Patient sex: M
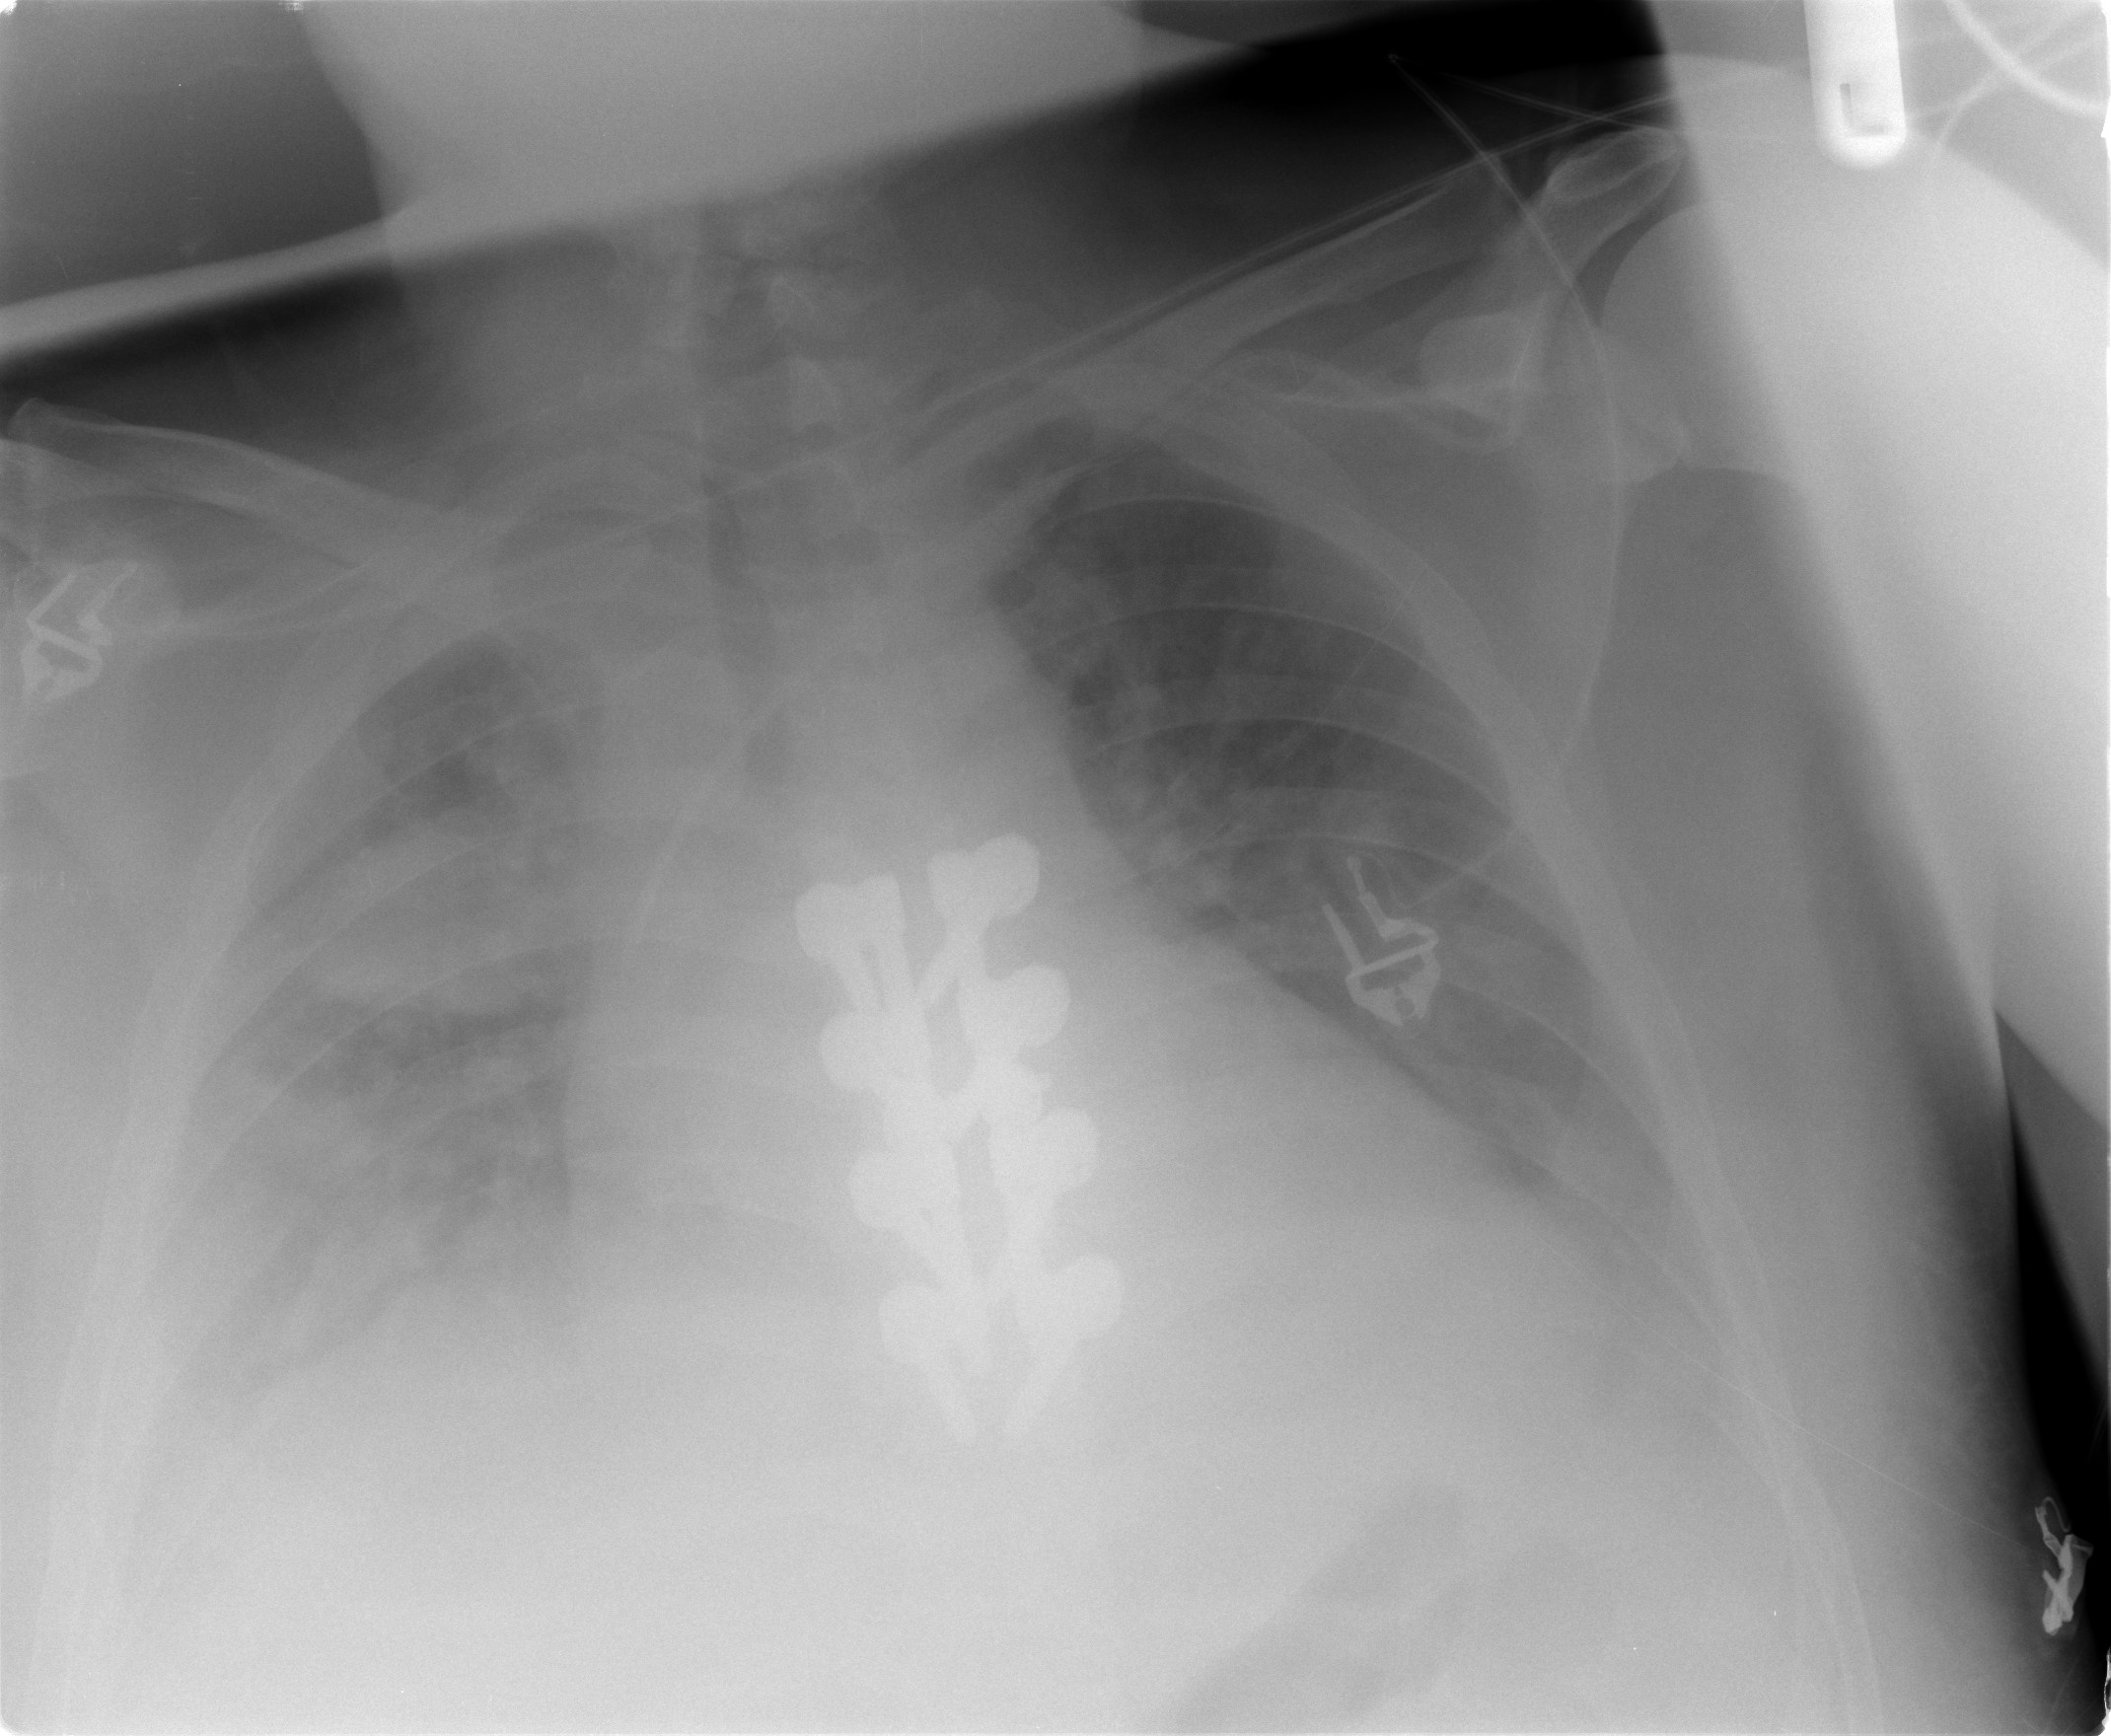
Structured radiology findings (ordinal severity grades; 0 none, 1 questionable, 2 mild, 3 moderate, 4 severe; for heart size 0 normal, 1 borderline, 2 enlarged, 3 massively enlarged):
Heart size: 0
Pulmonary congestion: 2
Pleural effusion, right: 3
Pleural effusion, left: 2
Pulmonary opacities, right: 0
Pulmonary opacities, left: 0
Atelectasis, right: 3
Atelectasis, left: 2